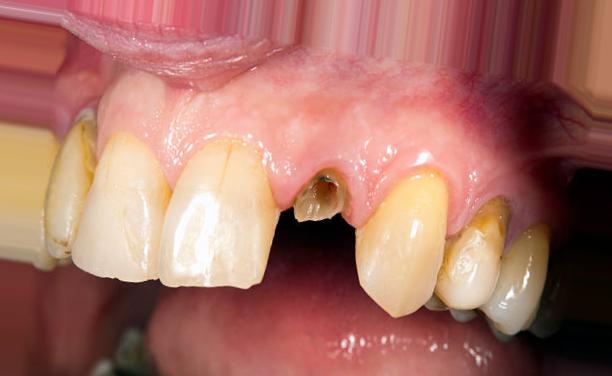
Condition: Caries